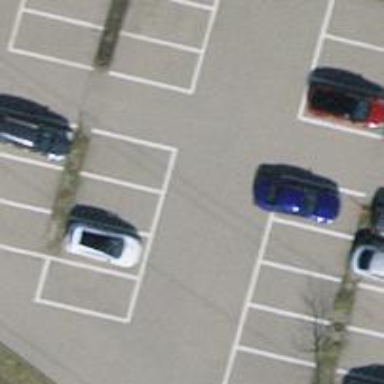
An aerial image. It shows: Asphalt parking aisle road for service vehicles.